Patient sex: F
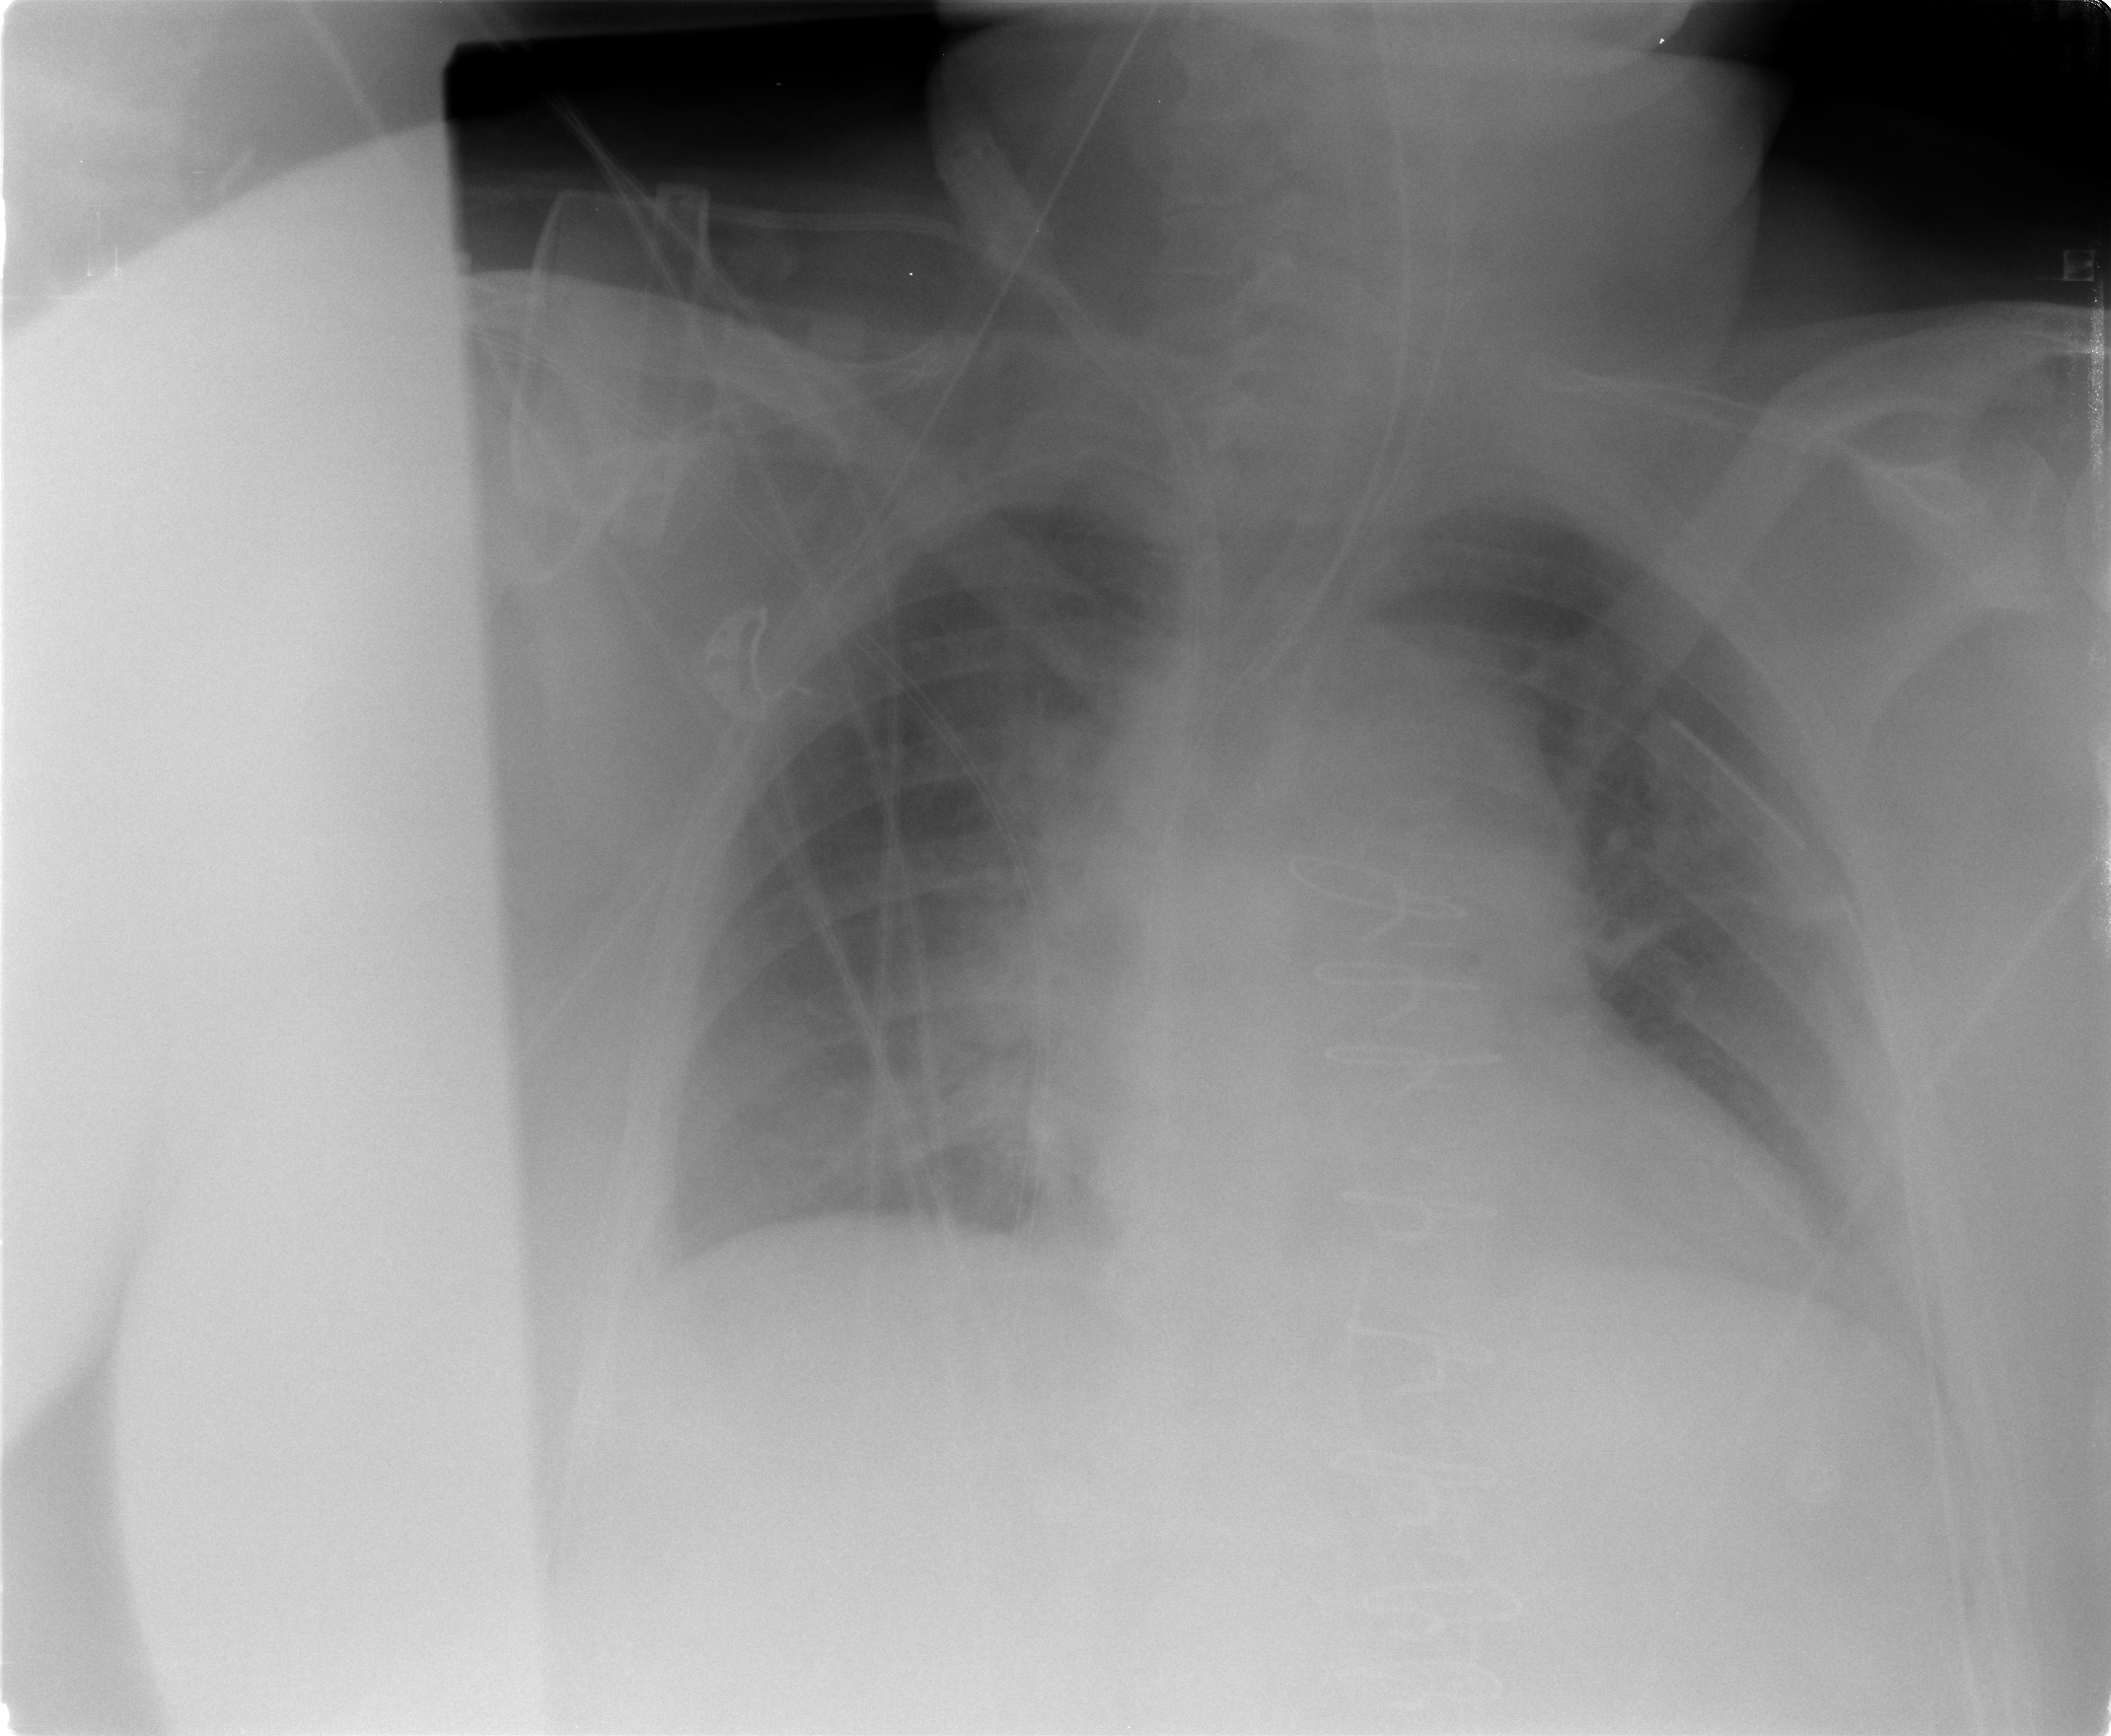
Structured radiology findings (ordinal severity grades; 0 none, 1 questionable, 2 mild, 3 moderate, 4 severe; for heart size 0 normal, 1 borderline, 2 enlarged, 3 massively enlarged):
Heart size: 1
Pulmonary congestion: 3
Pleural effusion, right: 2
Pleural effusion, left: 2
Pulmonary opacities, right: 0
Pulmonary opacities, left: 0
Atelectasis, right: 2
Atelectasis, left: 2